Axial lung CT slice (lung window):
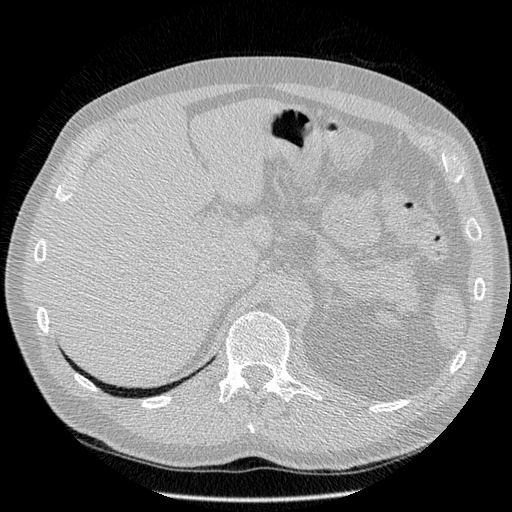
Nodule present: no